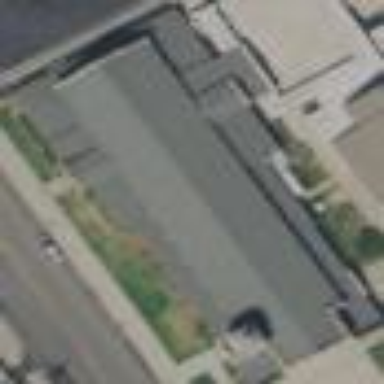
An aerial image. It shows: Beautiful church building.